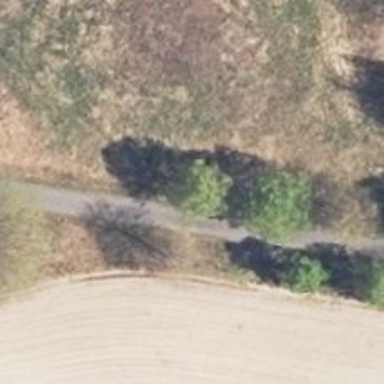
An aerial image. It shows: Row of trees in natural setting.